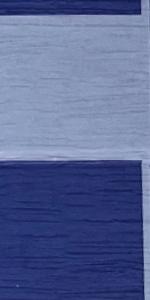
Label: Empty